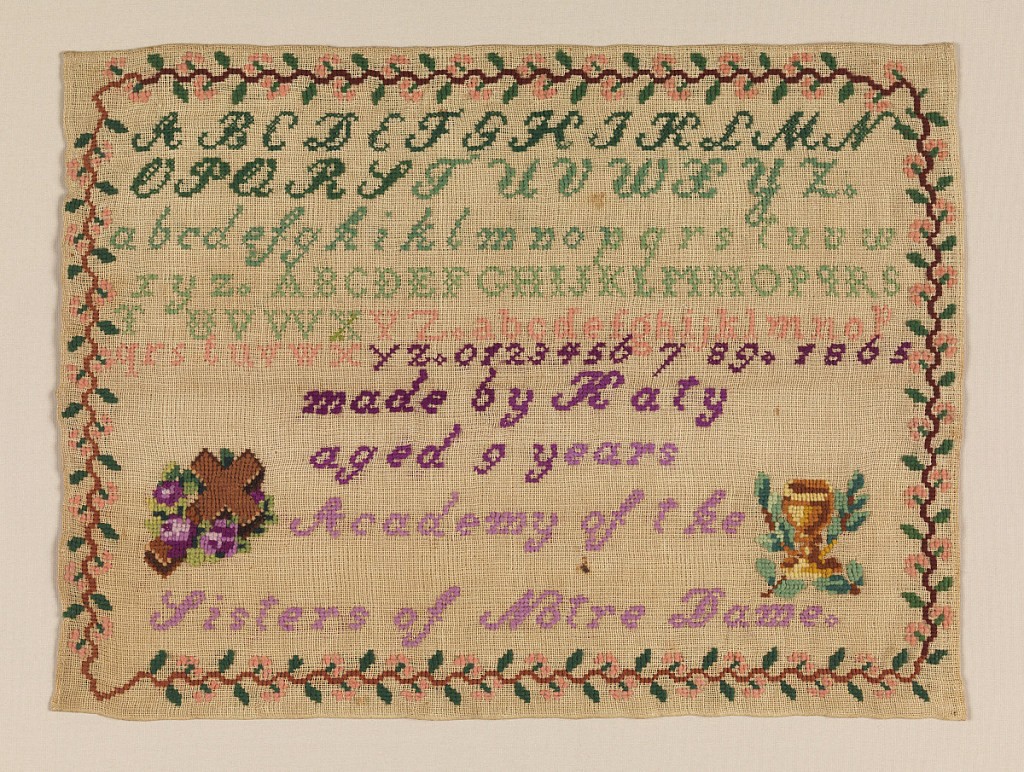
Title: Sampler
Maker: Katy, American
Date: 1865
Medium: wool embroidery on cotton foundation Technique: embroidered in cross stitch on plain weave foundation
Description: Four alphabets, one set of numerals, date and inscription flanked by a cross and chalice, with a floral vine border.
The inscription reads:
made by Katy aged 9 years
Academy of the Sisters of Notre Dame